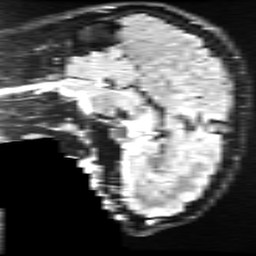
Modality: FLAIR
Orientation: sagittal
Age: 24
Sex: male
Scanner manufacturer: ge
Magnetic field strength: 3 T
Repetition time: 11 s
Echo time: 0.1497 s